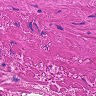
Metastatic tissue present: no